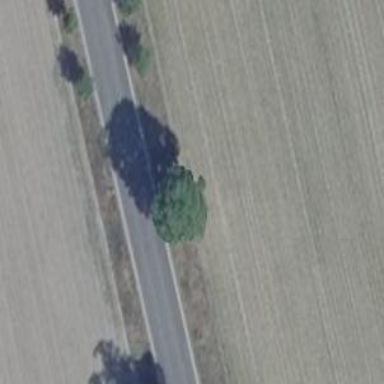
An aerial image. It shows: Deciduous tree with broadleaved leaves.